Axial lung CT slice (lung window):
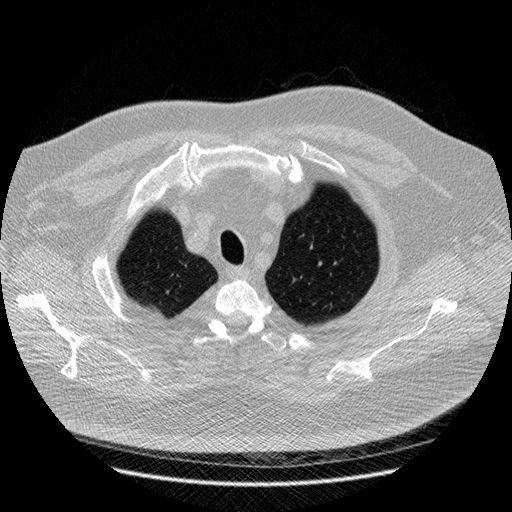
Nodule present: no